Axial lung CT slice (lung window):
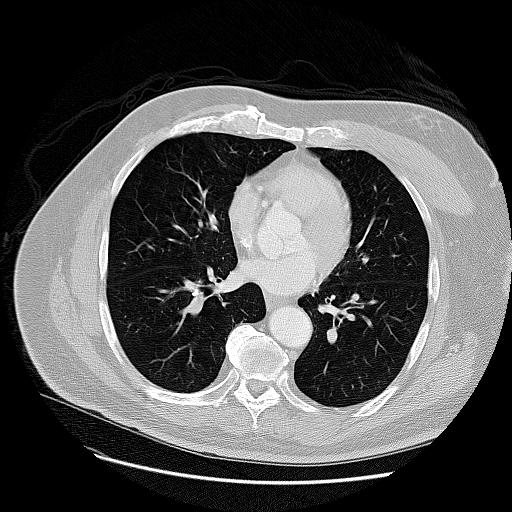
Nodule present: no